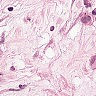
Metastatic tissue present: yes